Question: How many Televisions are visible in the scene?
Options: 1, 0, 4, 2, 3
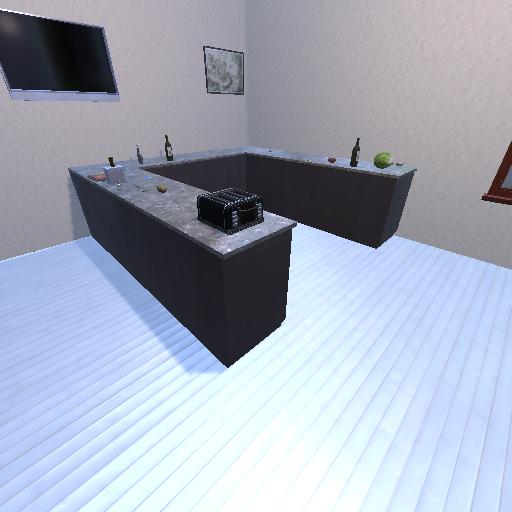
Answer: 1